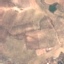
Label: PermanentCrop